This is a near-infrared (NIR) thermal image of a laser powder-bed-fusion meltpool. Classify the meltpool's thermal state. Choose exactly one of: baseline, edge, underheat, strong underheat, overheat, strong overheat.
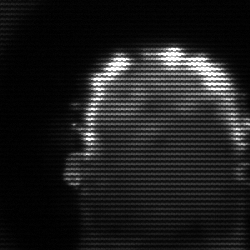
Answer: baseline